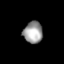
Tissue: lung
Cell type: Endothelial cells
Senescence score: 0.184
Nuclear area (px): 412
Mean DAPI intensity: 155.138